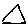
Label: triangle